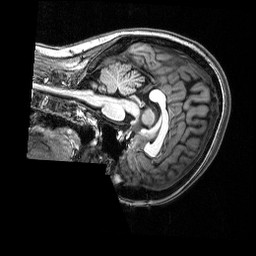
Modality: T1w
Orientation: sagittal
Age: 21
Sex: female
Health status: healthy
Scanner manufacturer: siemens
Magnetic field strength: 3 T
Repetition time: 2.53 s
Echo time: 0.00339 s